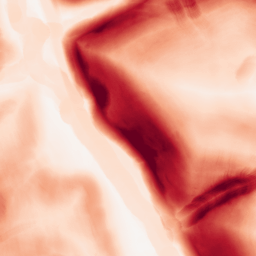
Category: morphological
Decomposition family: morphological_gradient
Decomposition parameters: size: 10
shape: disk
Upsampling method: bicubic
Upsampling parameters: scale: 2
Upsampling scale: 2